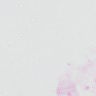
Metastatic tissue present: no